Question: I have this:
'''
<ol type="1">
<li>
List Item 1
<ol>
<li>
Nested Item 1.1
</li>
<li>
Nested Item 1.2
</li>
</ol>
</li>
<li>
List Item 2
</li>
</ol>
'''
and I want it to be printed like this:

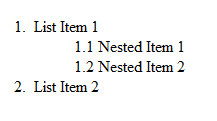
Answer: With your exact HTML, you want this:
'''
ol[type="1"] {counter-reset:outer 0}
ol[type="1"] > li {counter-increment:outer}
ol[type="1"] ol {counter-reset:inner 0}
ol[type="1"] ol > li {list-style:none; counter-increment:inner}
ol[type="1"] ol > li::before {content:counter(outer) "." counter(inner)}
'''
See <URL> for a working example.